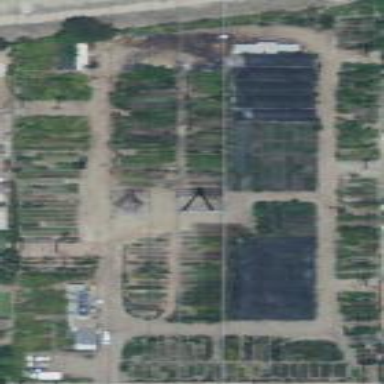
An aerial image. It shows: Plant nursery.